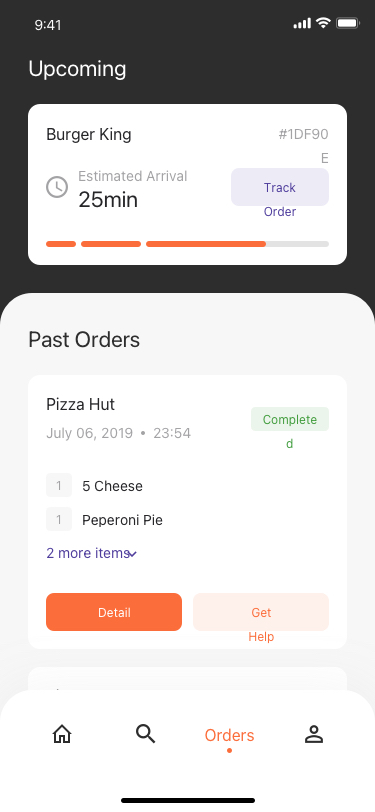
Text in this UI design:
5 Cheese Pie
1
Peperoni Pie
1
Pizza Hut
July 06, 2019
23:54
Completed
Details
Get Help
5 Cheese Pie
1
Peperoni Pie
1
2 more items
Pizza Hut
July 06, 2019
23:54
Completed
Past Orders
Burger King
#1DF90E
Estimated Arrival
25min
Track Order
Upcoming